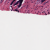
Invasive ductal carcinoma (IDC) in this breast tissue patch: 1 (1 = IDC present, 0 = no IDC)